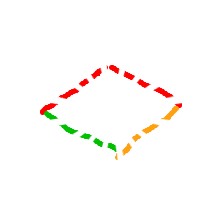
Shape: rhombus